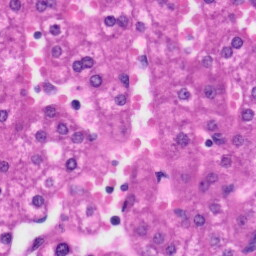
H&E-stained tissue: Liver